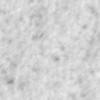
Label: no_change